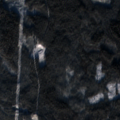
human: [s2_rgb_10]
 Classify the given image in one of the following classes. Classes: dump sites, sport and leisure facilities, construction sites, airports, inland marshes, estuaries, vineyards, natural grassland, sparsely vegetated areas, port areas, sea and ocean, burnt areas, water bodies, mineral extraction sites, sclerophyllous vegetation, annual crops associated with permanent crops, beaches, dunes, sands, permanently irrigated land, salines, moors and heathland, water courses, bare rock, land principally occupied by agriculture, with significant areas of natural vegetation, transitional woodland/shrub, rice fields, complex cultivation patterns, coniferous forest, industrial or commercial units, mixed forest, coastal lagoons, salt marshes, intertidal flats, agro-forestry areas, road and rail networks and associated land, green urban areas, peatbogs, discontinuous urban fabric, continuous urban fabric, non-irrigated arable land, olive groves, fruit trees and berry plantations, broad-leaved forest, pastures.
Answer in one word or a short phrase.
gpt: coniferous forest, mixed forest, transitional woodland/shrub